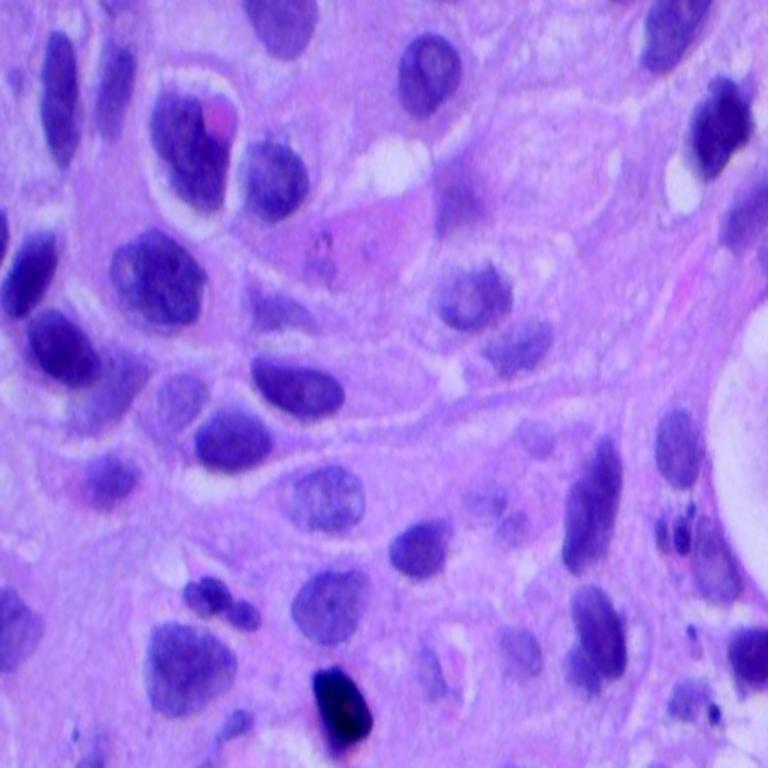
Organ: lung
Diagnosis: squamous carcinomas